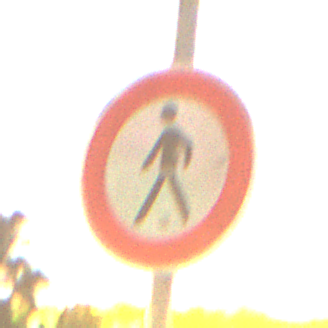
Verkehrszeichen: VerbotFussgaenger
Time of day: Night
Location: Outdoor (Suburban)
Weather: Clear
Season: NotSpecified
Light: Artificial